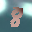
Label: 8